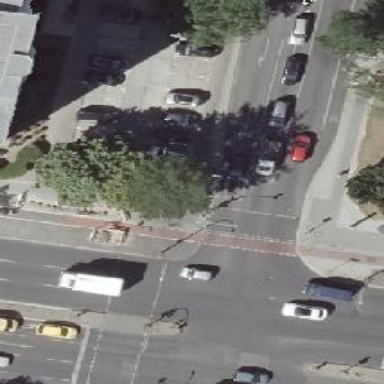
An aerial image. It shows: Road crossing with traffic signals.